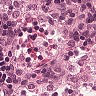
Metastatic tissue present: no